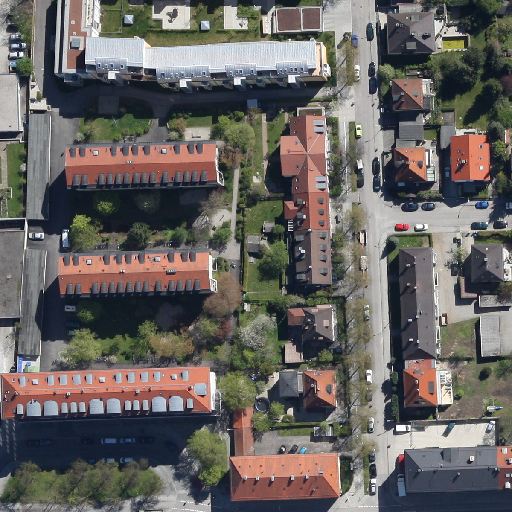
Referring expression: bikeway